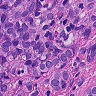
Metastatic tissue present: yes